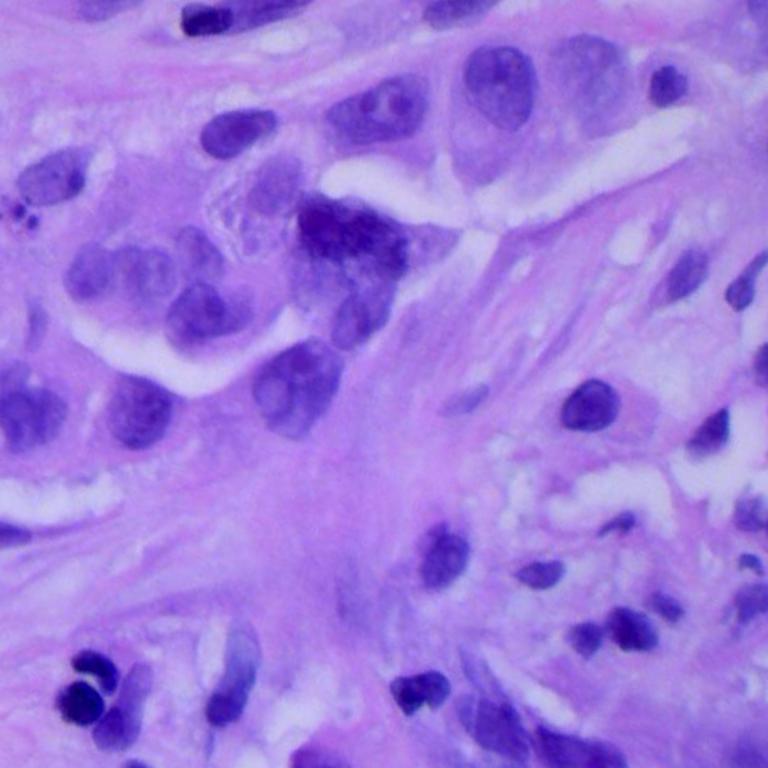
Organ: lung
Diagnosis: adenocarcinomas